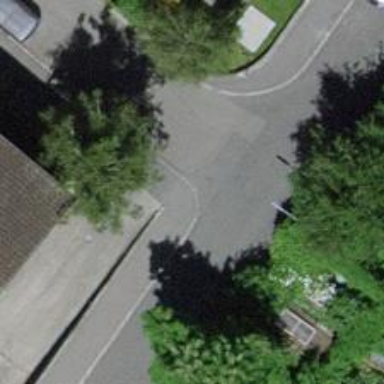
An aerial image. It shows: Kerb barrier.